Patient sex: M
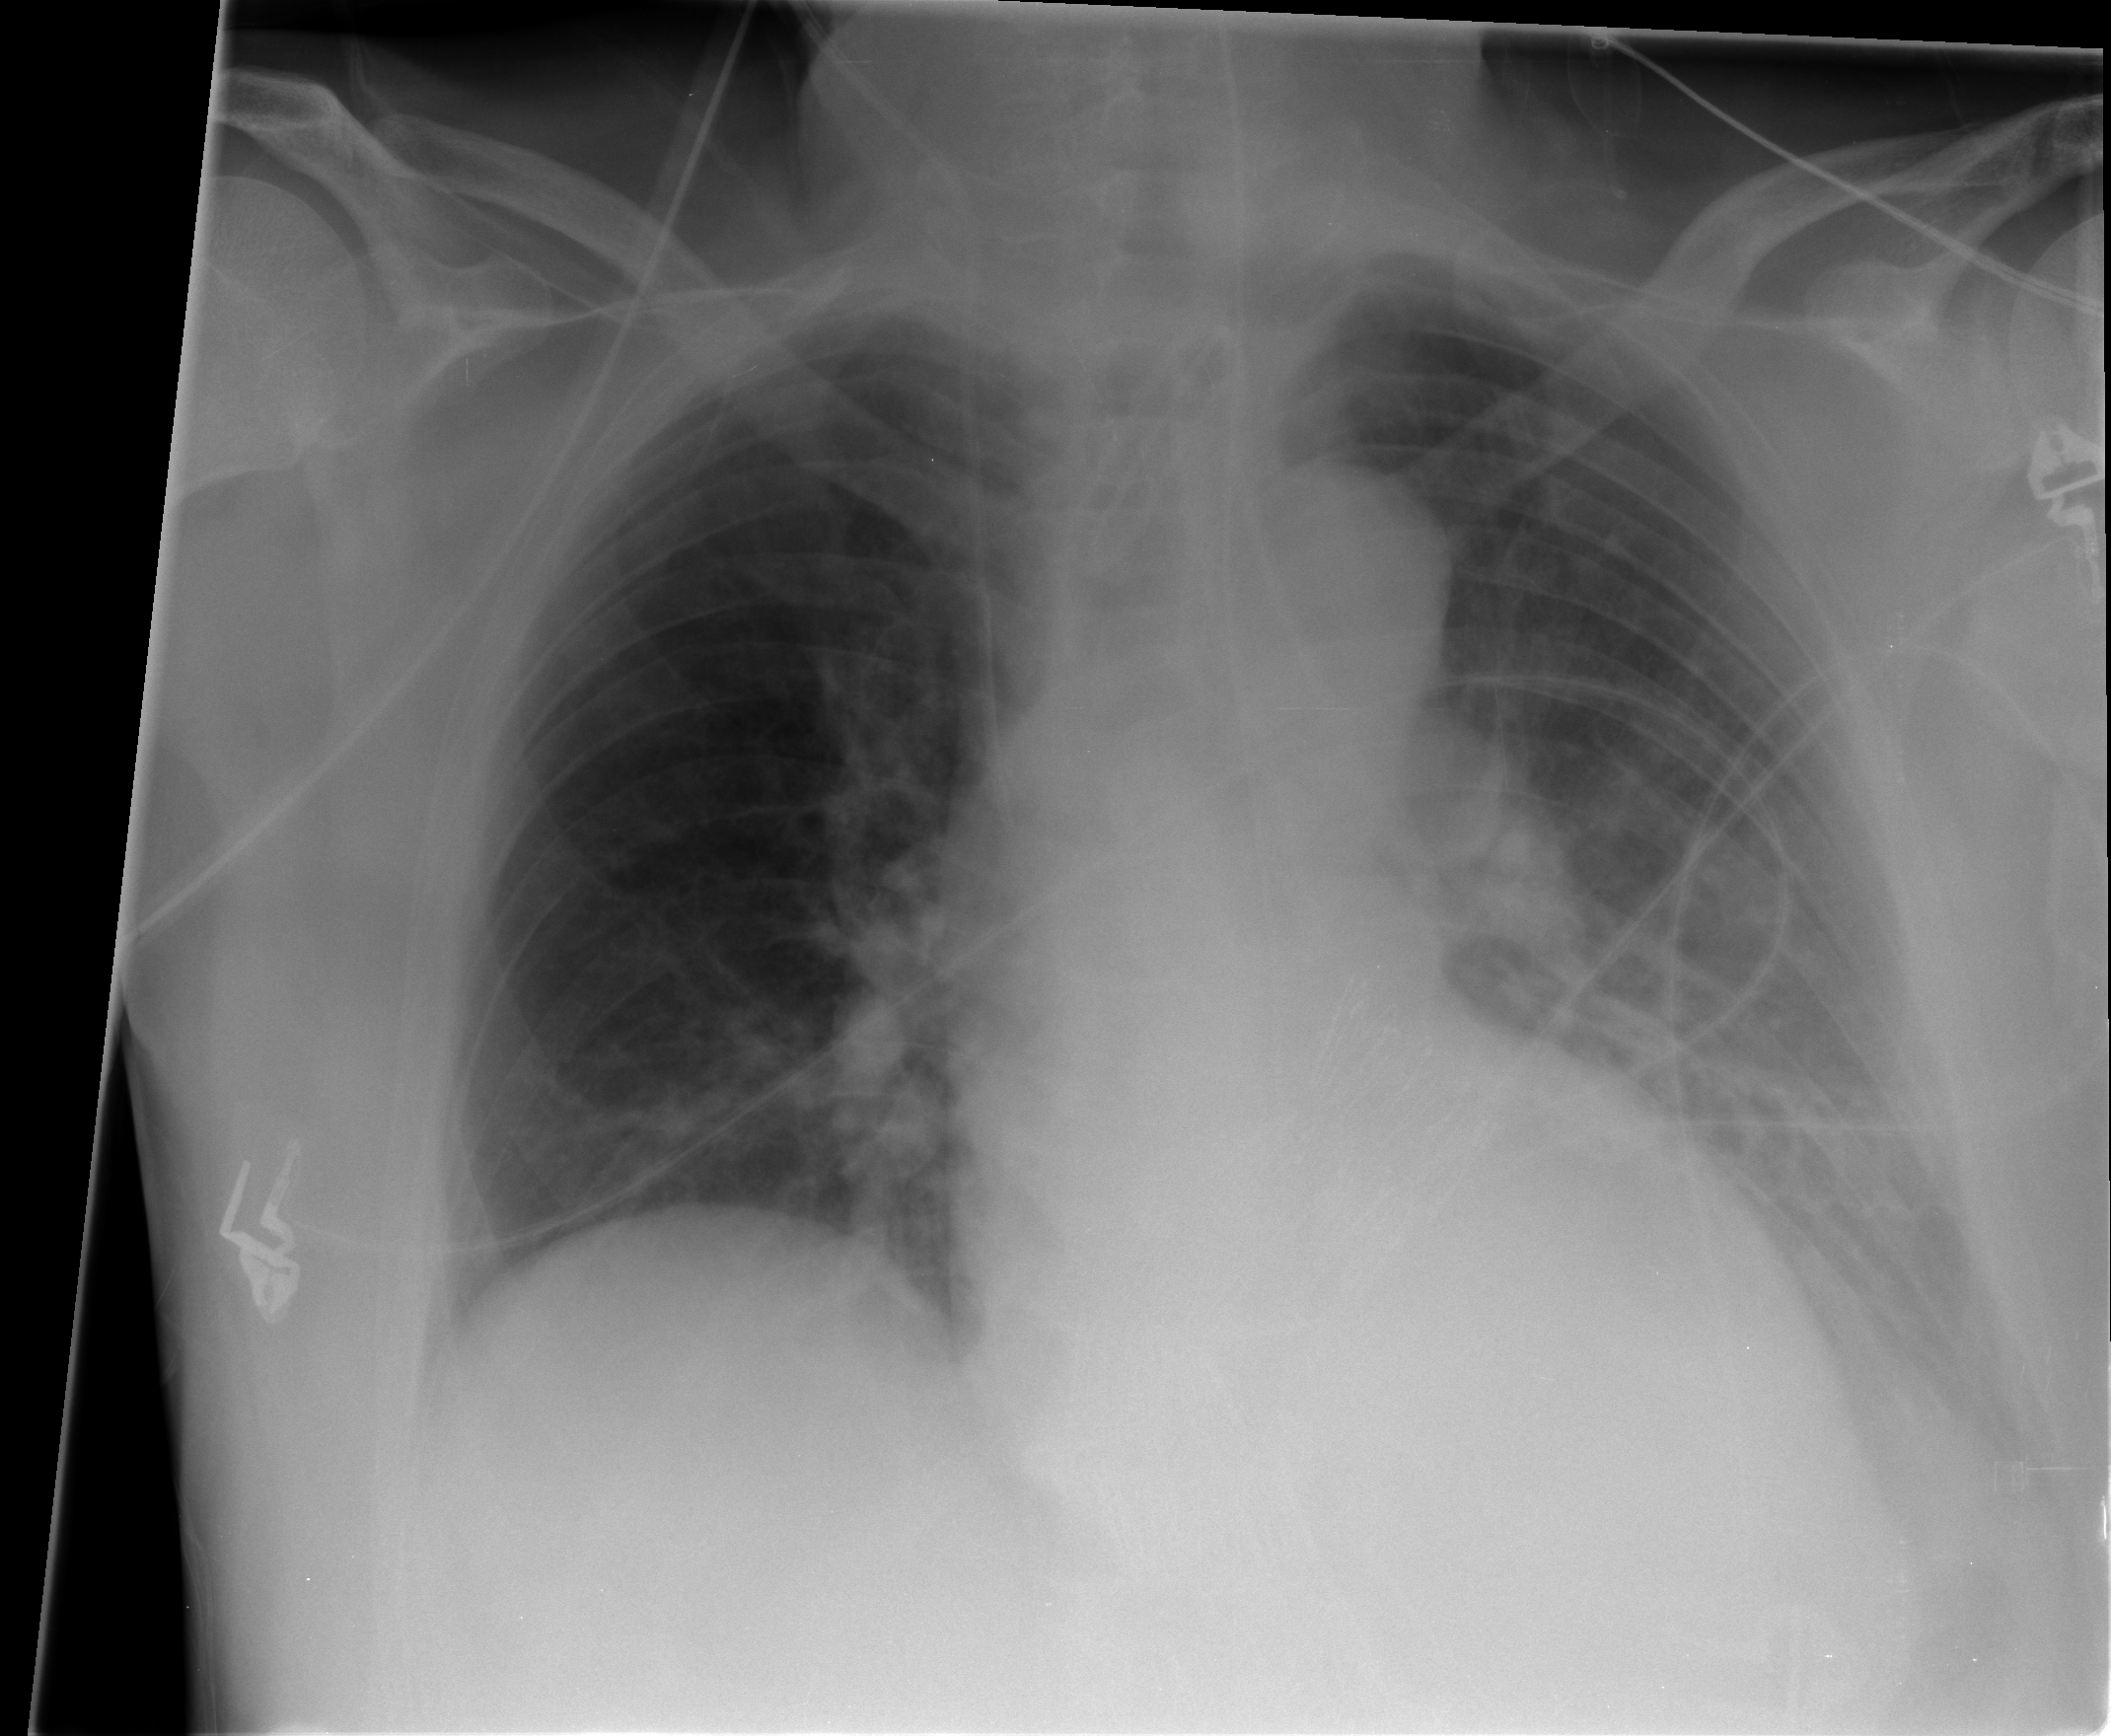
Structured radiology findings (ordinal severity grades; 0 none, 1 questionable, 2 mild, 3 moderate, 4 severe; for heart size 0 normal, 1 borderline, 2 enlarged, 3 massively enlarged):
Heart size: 2
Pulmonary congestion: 2
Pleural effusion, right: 0
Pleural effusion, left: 2
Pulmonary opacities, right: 2
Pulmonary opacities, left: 1
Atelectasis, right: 1
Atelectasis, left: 1